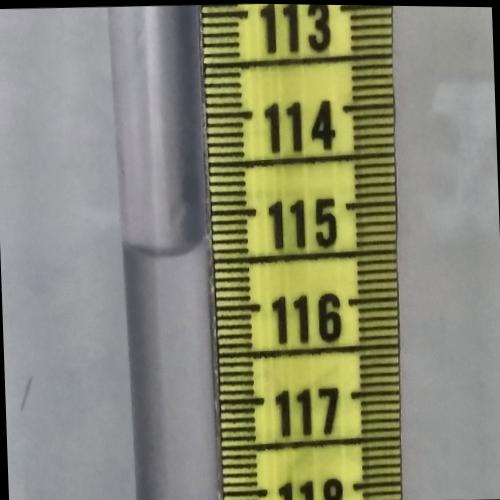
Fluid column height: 115.4 cm